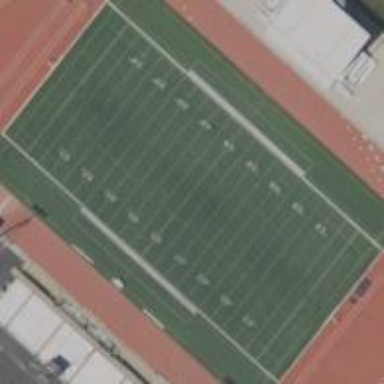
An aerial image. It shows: Pitch for American football with artificial turf surface.